Aerial crown-view tile of a tropical tree (Barro Colorado Island, Panama), acquired 20250317:
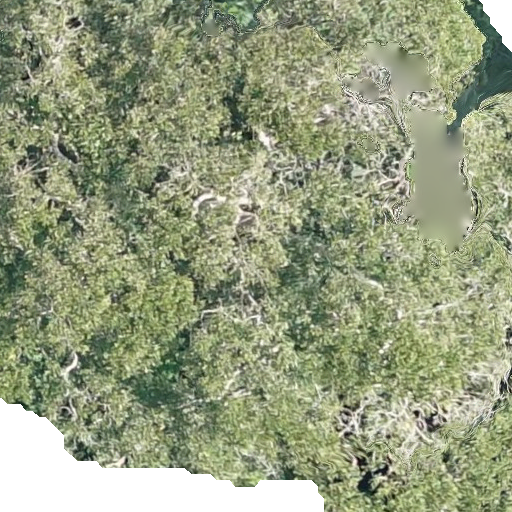
Species: Dipteryx oleifera
GBIF accepted scientific name: Dipteryx oleifera
Crown area: 581.124 m²